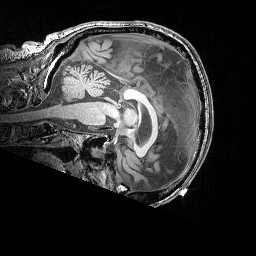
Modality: T1w
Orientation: sagittal
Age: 61
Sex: male
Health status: ill
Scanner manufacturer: siemens
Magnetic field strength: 3 T
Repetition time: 1.75 s
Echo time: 0.00418 s